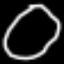
Label: pencil